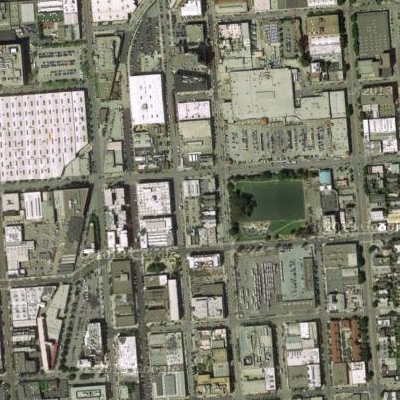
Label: Industry